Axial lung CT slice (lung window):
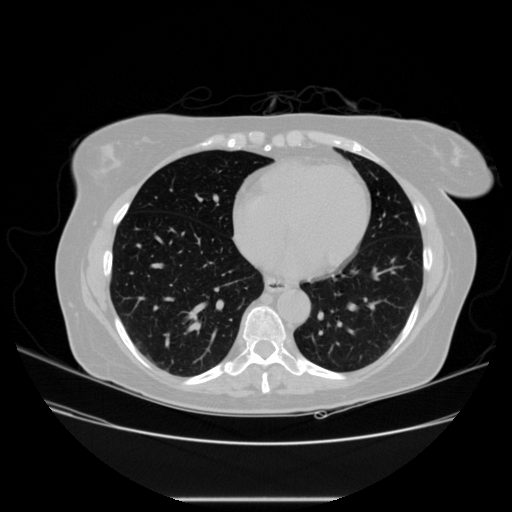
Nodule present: no